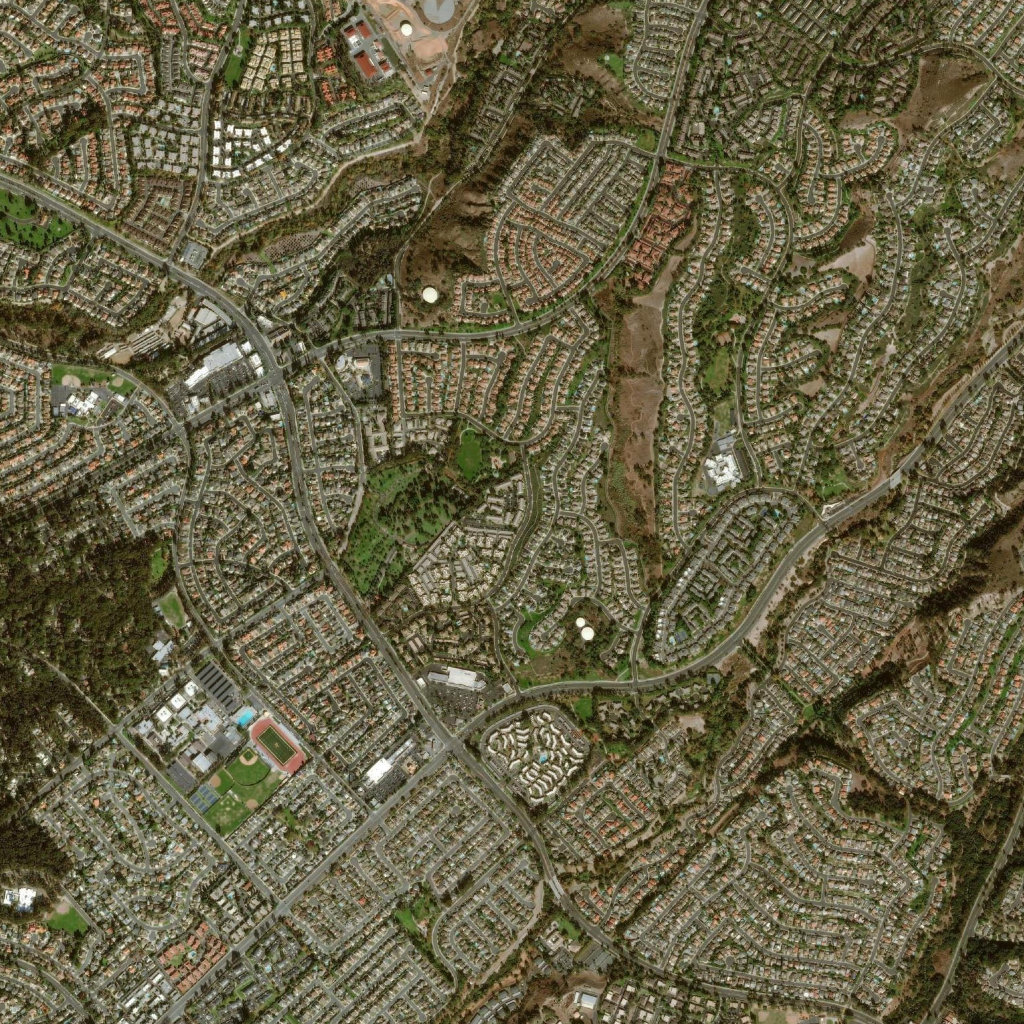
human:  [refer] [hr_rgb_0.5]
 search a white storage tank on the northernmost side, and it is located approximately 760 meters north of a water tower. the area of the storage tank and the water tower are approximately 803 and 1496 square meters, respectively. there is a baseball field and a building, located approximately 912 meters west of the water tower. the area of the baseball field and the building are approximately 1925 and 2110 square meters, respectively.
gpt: <box>[[39, 2, 40, 3, 0]]</box>